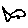
Label: fish